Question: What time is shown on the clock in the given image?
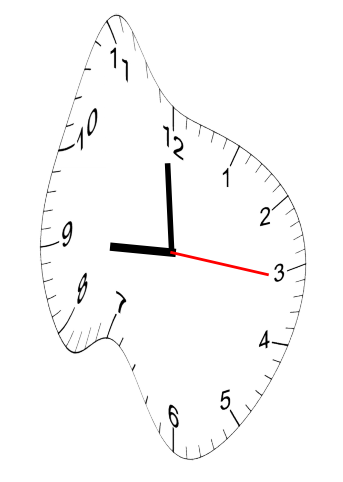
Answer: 08:59:16